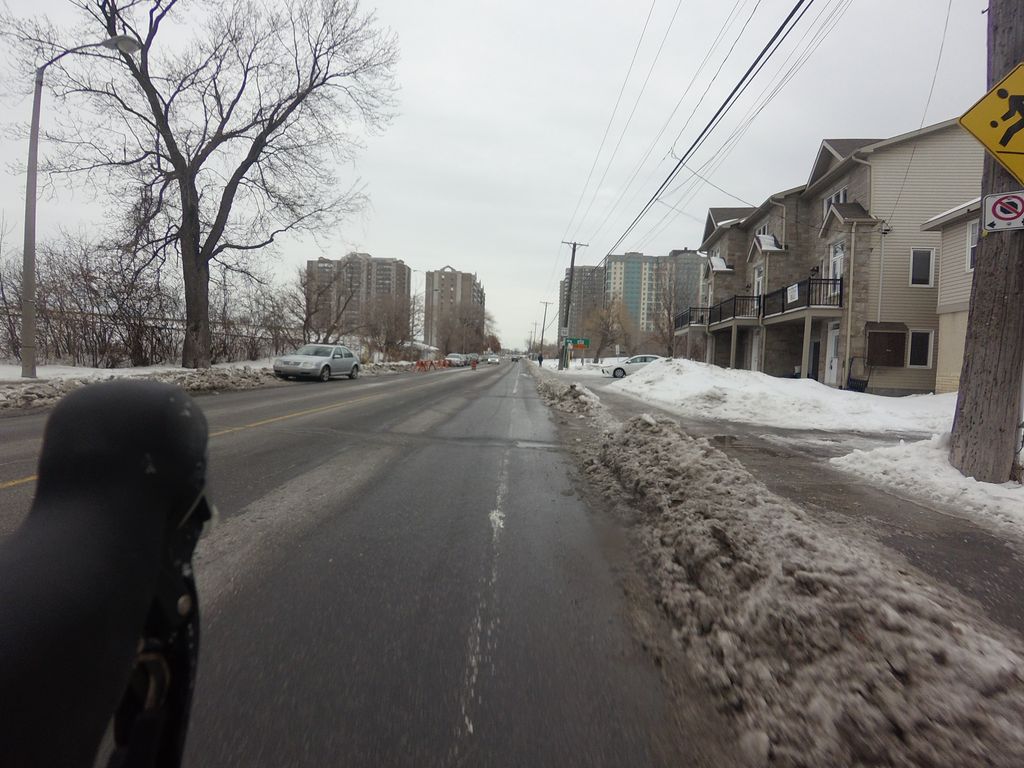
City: ottawa-gatineau